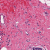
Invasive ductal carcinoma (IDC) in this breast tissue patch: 0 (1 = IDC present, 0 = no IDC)